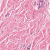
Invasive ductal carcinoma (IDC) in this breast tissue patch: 0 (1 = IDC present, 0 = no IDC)